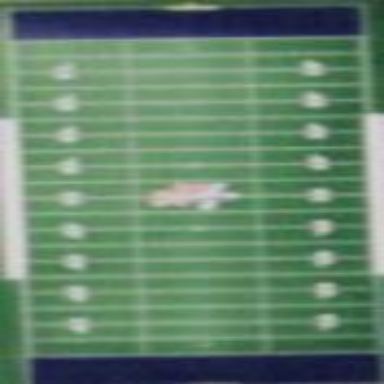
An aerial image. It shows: American football pitch for leisure and sport activities.